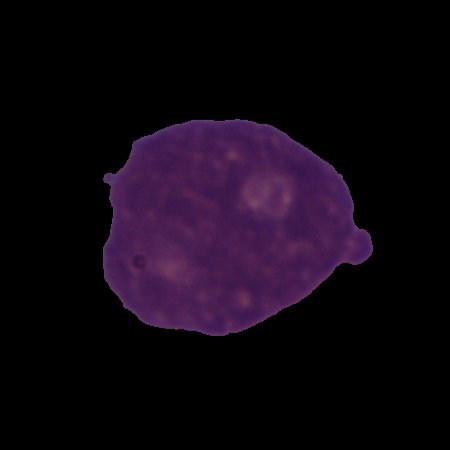
Label: cancer